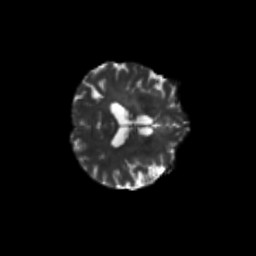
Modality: T2w
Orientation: axial
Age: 57
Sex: female
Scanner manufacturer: siemens
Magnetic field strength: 3 T
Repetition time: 8.6 s
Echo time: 0.095 s